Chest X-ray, AP view. Patient: 60 years old, sex M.
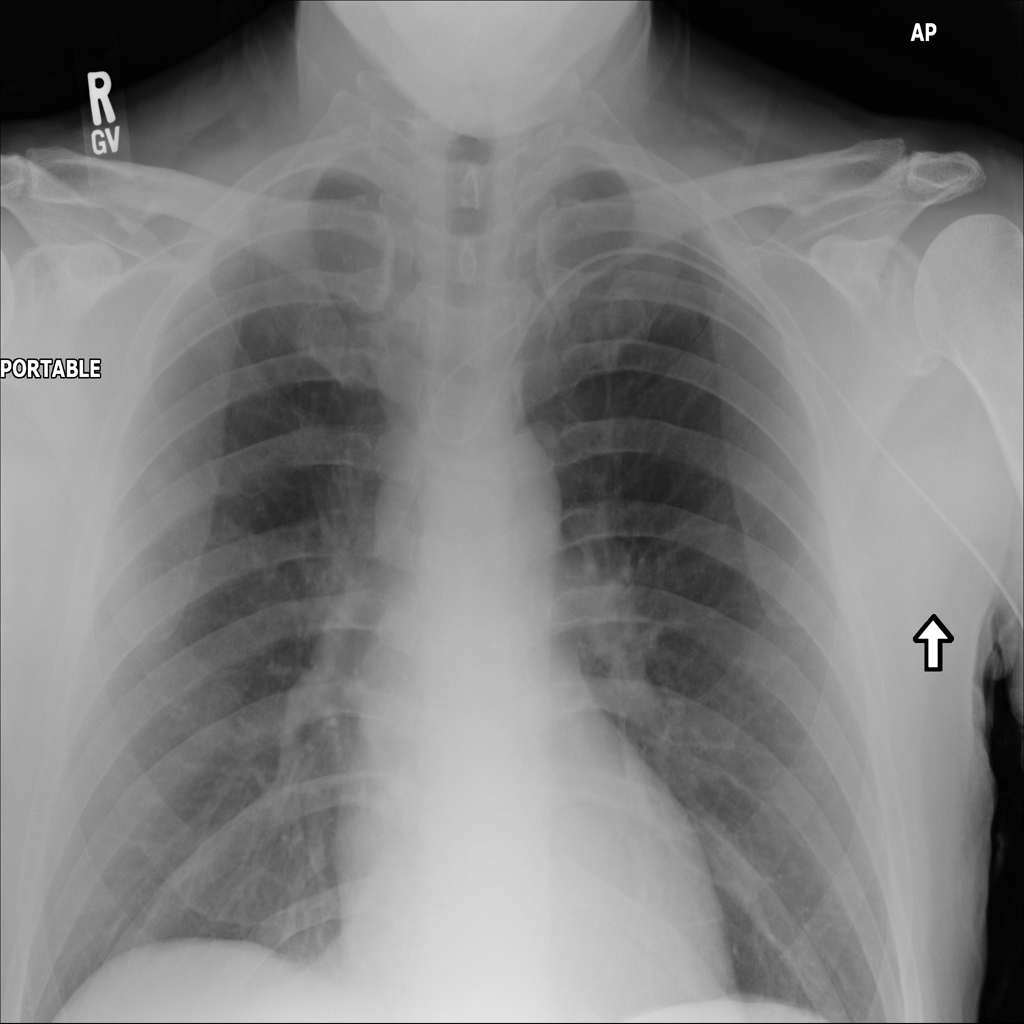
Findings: No Finding